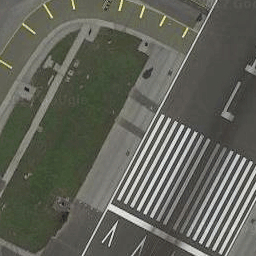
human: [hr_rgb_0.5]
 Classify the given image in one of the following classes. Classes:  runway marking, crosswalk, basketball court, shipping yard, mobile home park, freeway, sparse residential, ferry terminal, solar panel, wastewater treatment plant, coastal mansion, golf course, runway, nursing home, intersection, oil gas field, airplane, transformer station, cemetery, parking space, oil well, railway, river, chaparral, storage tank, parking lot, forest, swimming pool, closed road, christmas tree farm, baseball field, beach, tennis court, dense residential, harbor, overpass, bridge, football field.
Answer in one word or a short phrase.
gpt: runway